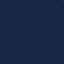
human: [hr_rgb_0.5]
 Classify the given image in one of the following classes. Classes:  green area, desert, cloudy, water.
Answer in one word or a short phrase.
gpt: water